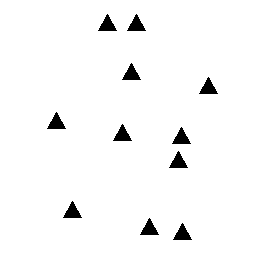
Squares: 0
Triangles: 11
Stars: 0
Total shapes: 11